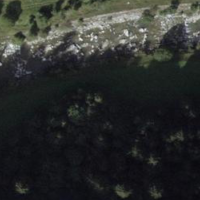
EUNIS habitat code: 43
Species observed at this site:
Polystichum aculeatum
Petasites albus
Oxalis acetosella
Aruncus dioicus
Asplenium viride